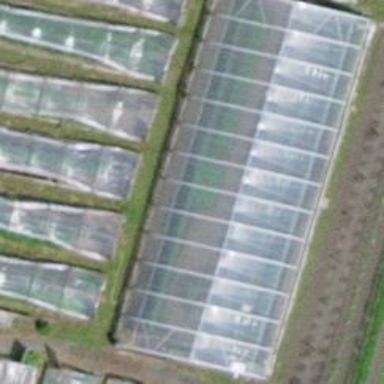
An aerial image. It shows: Greenhouse.